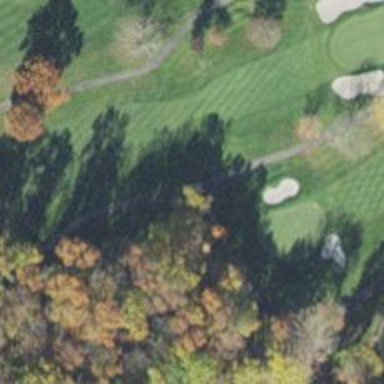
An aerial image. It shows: Path for both roads and golfers.